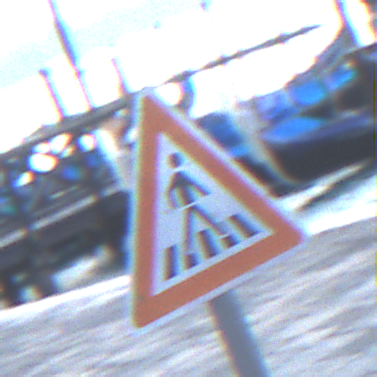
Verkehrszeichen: FussgaengerueberwegLinks
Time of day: Dawn
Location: Outdoor (Urban)
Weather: Clear
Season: NotSpecified
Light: Natural